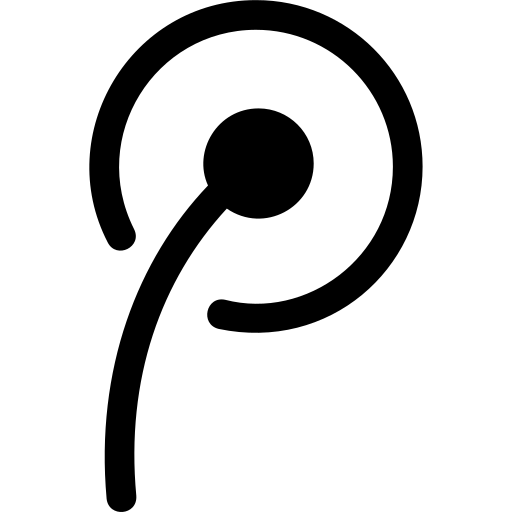
Tags: icon, FontAwesome, fa-icon, brand, tencent, weibo